Field crop: maize
Growth stage: 2
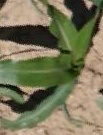
Species: maize